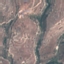
Label: HerbaceousVegetation